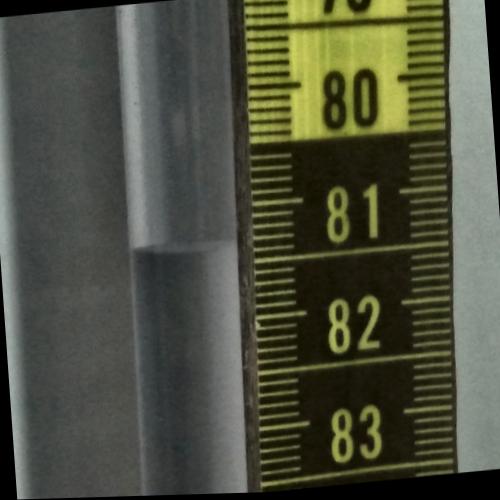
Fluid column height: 81.3 cm